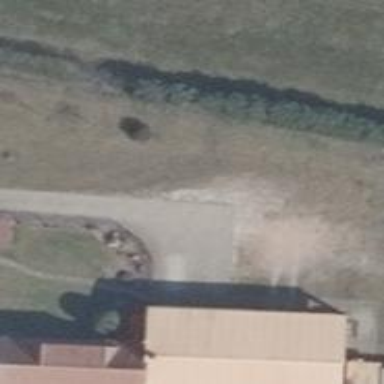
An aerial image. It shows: Driveway leading to service road.